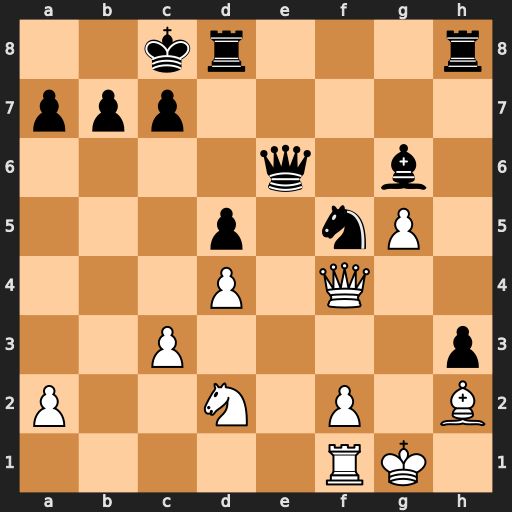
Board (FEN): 2kr3r/ppp5/4q1b1/3p1nP1/3P1Q2/2P4p/P2N1P1B/5RK1
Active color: w
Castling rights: -
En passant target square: -
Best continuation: Qxc7#